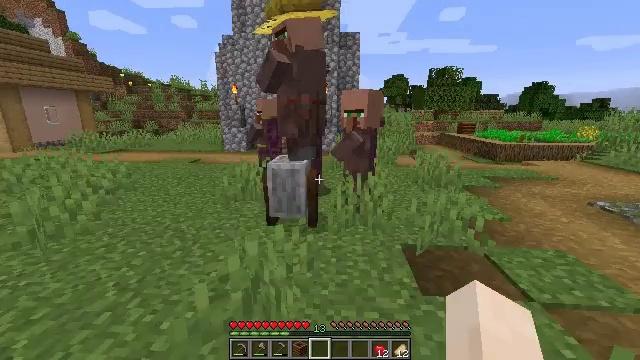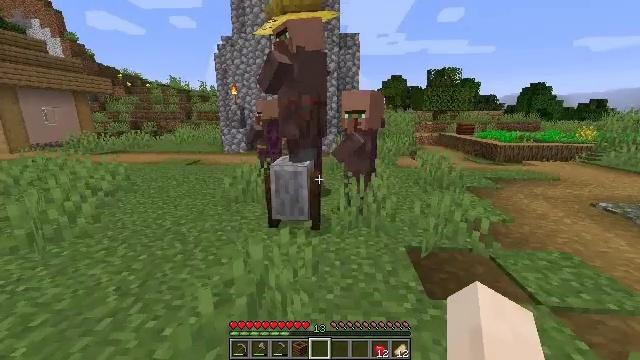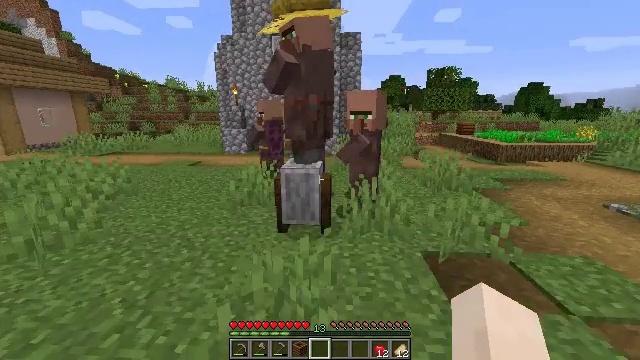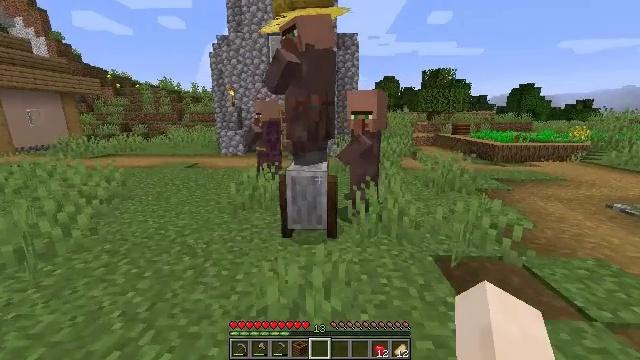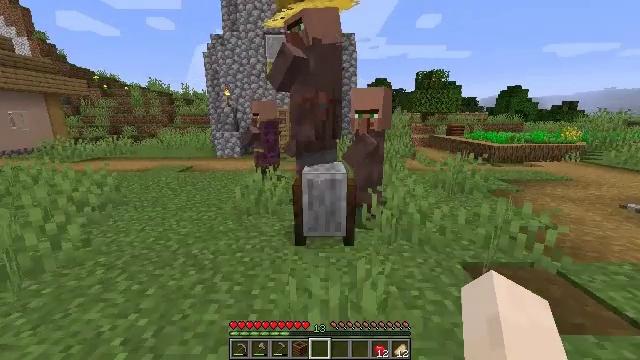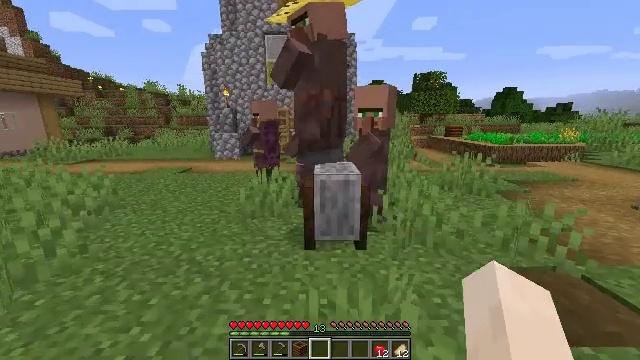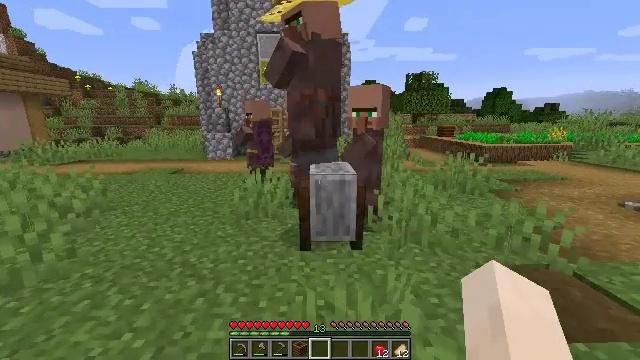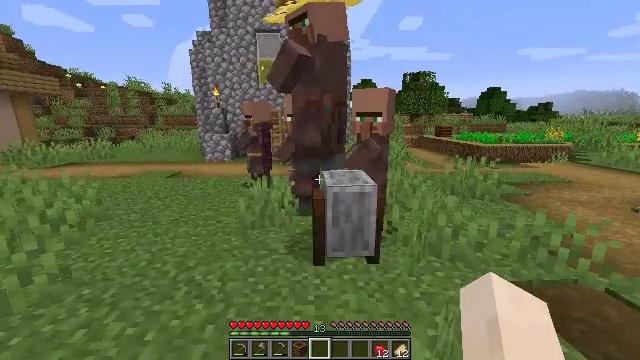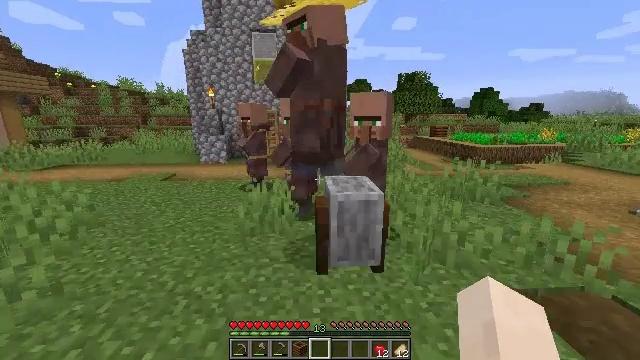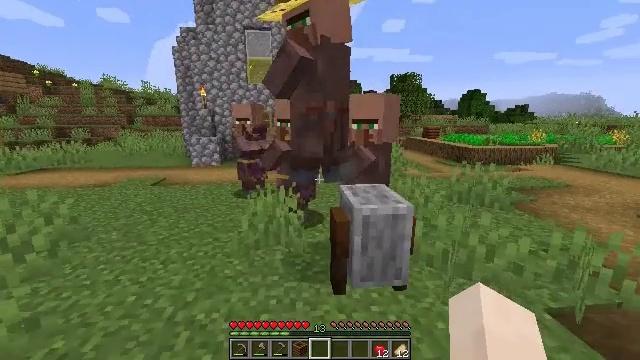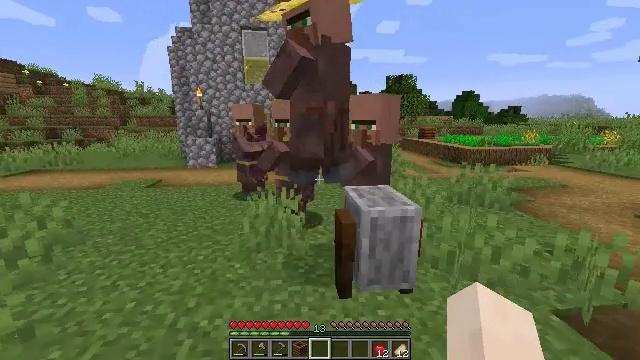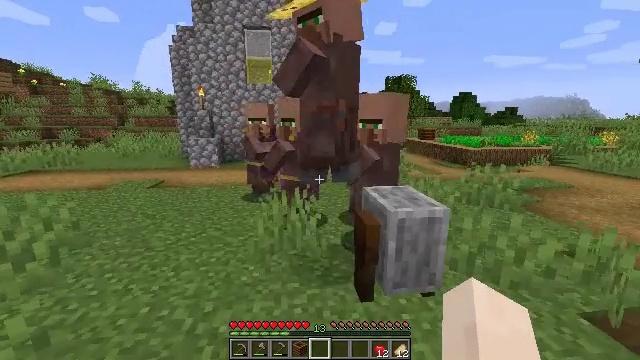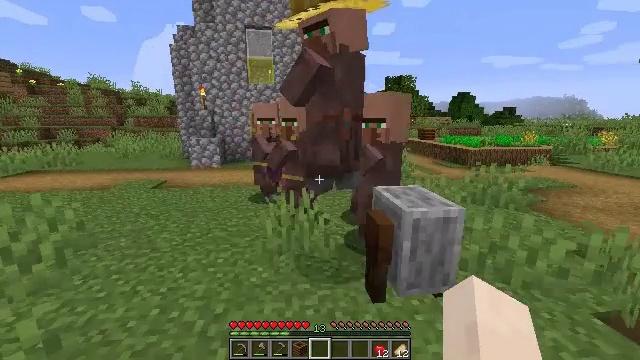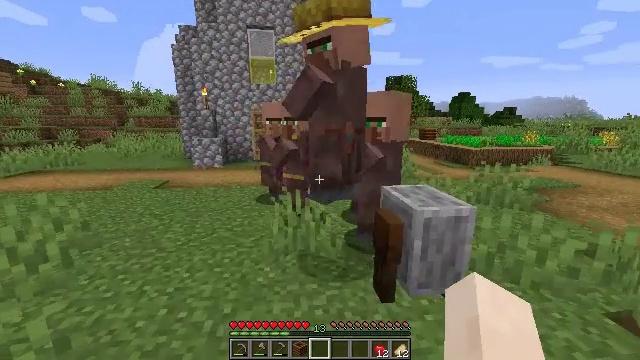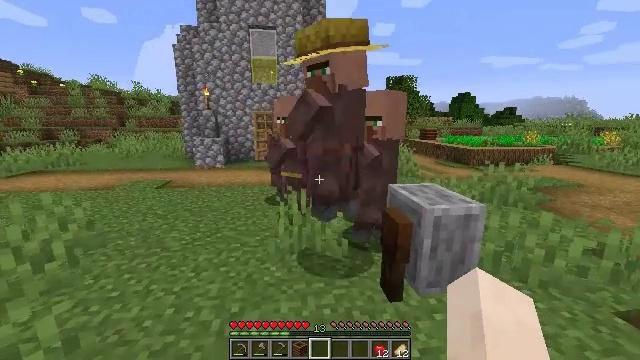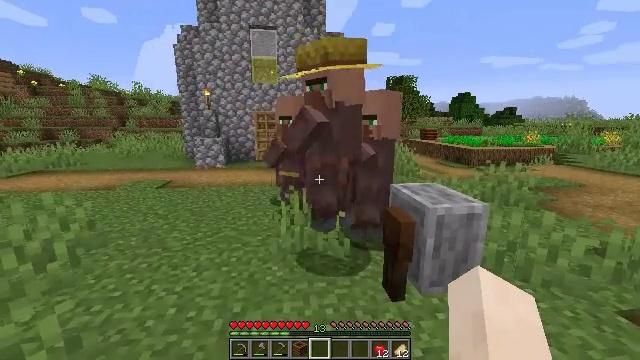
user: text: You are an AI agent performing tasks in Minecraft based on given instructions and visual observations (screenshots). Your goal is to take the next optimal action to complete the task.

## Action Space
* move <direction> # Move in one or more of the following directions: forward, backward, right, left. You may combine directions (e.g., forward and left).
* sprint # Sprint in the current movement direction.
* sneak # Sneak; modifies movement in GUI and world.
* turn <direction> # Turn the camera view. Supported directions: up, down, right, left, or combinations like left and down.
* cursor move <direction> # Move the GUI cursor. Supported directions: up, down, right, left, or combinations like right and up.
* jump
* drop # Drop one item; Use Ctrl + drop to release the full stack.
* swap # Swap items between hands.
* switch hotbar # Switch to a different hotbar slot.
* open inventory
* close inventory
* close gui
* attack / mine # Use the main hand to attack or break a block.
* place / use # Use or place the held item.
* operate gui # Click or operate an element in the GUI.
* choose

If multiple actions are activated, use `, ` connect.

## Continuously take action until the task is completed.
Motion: motion action
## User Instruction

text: Collect the brewing stand for reuse.
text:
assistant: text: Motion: move forward and move left
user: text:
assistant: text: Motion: move forward and move left
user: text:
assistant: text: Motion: move forward and move left, turn right
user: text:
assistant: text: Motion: move forward and move left, turn right
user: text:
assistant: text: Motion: move forward and move left
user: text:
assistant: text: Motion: move forward and move left, turn right
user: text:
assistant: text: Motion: move forward and move left, turn right
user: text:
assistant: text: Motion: move forward and move left, turn right
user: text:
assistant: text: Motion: move forward and move left, turn right
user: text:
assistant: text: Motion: move left, turn right
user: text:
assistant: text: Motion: move left
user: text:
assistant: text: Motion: no_op
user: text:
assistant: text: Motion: no_op
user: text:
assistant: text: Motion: no_op
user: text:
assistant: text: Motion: no_op
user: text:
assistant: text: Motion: no_op
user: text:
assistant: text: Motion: no_op
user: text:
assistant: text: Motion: no_op
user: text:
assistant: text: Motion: no_op
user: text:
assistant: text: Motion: no_op
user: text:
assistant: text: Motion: turn right
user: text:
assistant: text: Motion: no_op
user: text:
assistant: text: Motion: turn right
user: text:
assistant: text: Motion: turn right
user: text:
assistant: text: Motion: turn right
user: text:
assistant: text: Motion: turn right
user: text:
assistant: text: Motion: no_op
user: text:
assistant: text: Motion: no_op
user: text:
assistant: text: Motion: no_op
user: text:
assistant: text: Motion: no_op